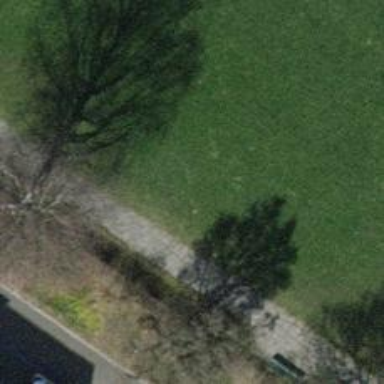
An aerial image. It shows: Bench.